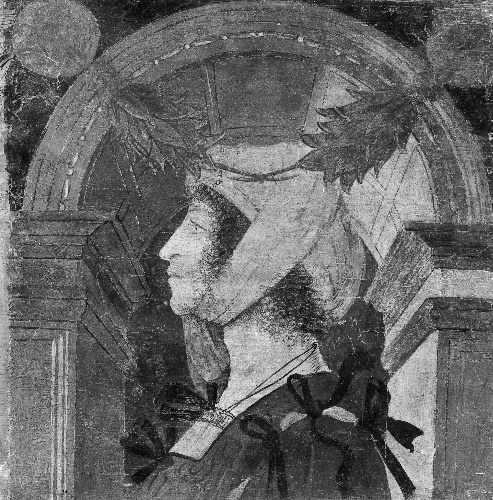
Title: Twelve Heads
Artist: Italian (Lombard) Painter
Artist bio: first quarter 16th century
Object type: Painting, panels of a frieze
Classification: Paintings
Medium: Tempera on wood
Dimensions: Square, sides 18–18 1/4 in. (45.7–46.4 cm)
Department: European Paintings
Credit line: Rogers Fund, 1905
Accession year: 1905
Repository: Metropolitan Museum of Art, New York, NY
Tags: Heads|Men|Portraits|Profiles|Women